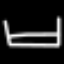
Label: bed